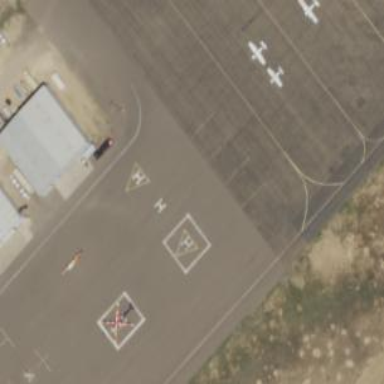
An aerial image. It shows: Image showing helipad at airport.